Interaction volume radius: 5 \u00c5
Interaction volume height: 20 \u00c5
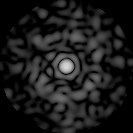
Disorder parameter: 0.8235